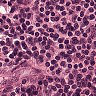
Metastatic tissue present: no